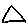
Label: triangle